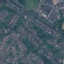
Land use / land cover class: Residential